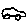
Label: car